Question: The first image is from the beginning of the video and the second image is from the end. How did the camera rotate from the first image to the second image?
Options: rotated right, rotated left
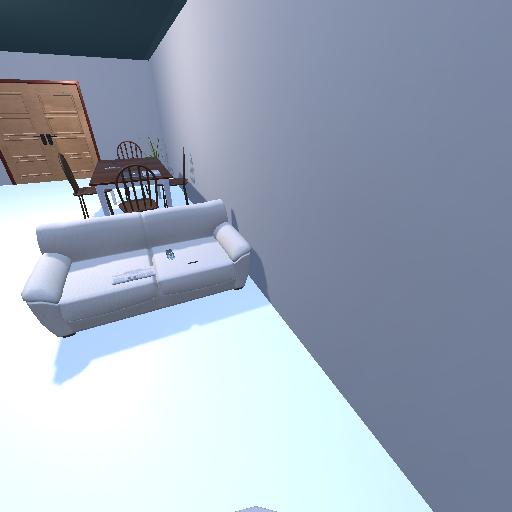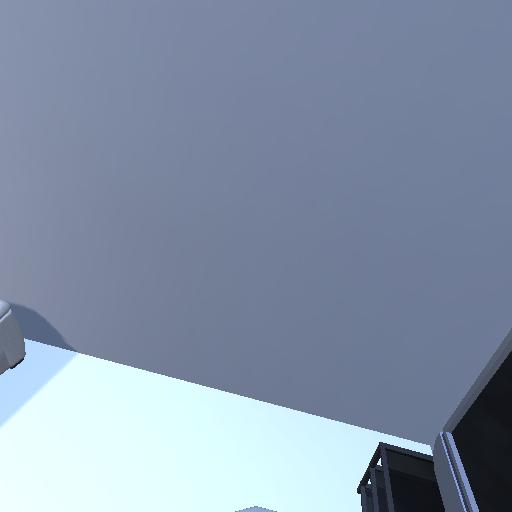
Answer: rotated right